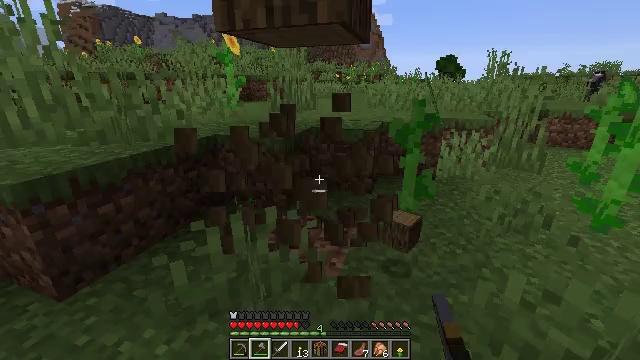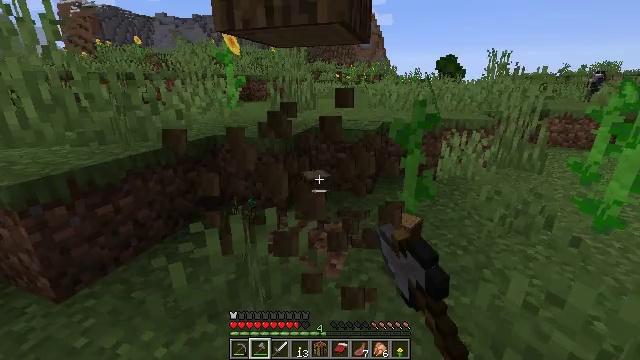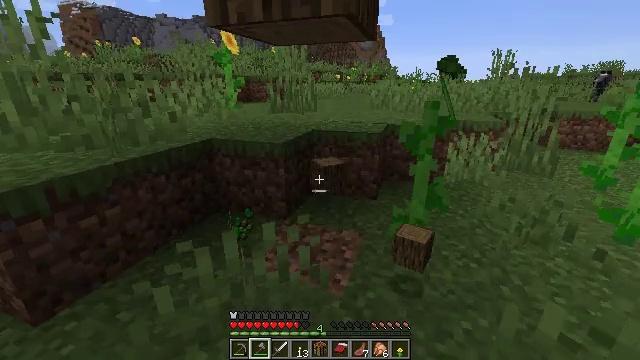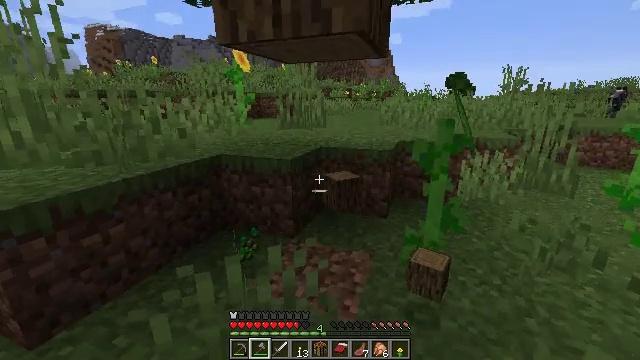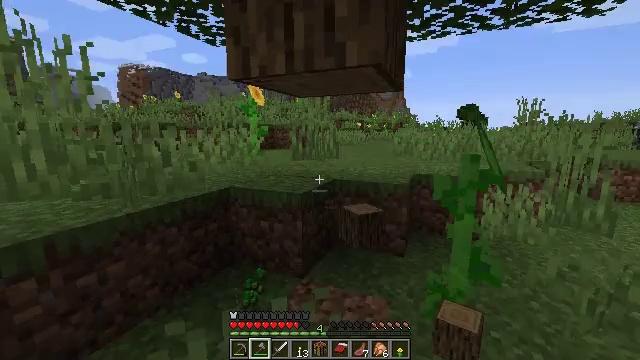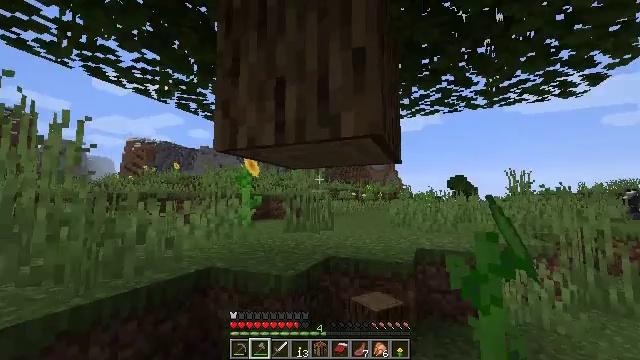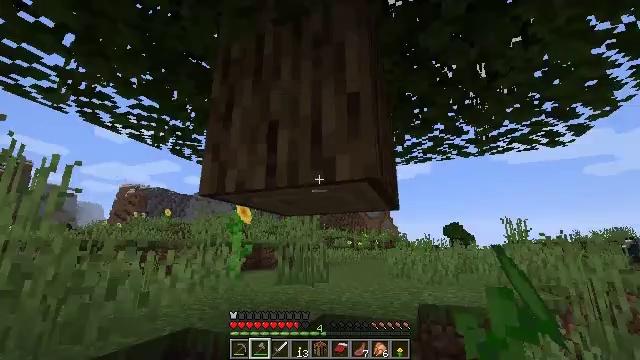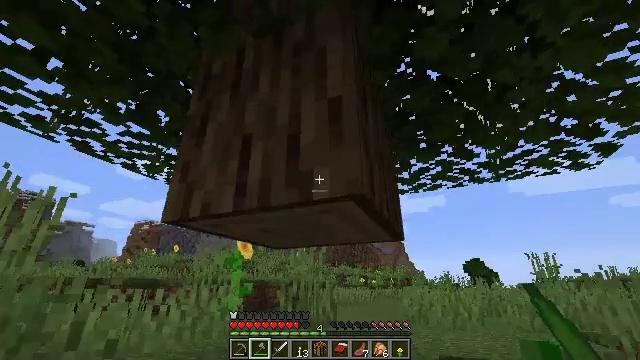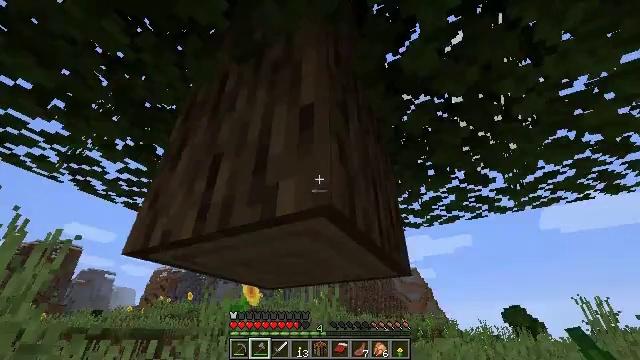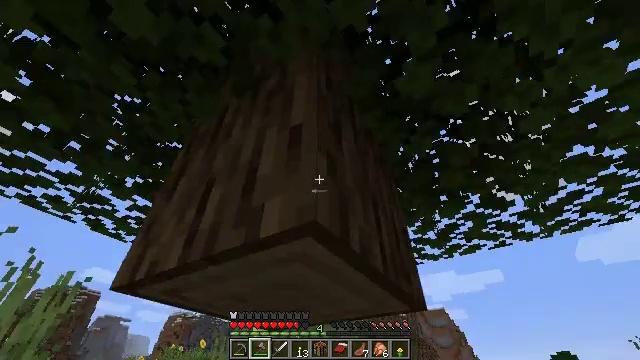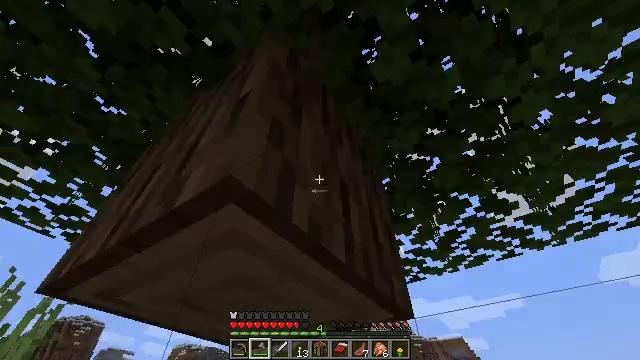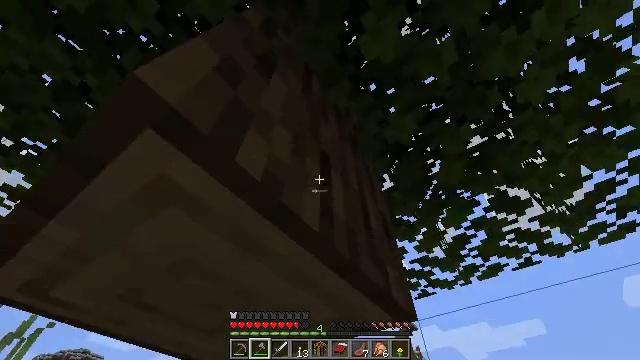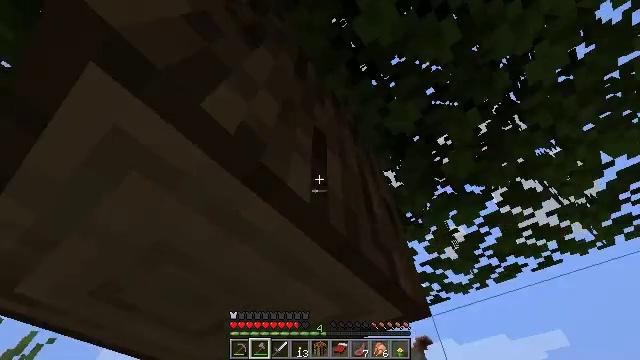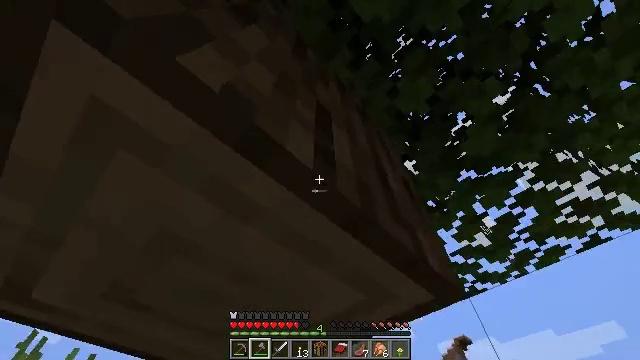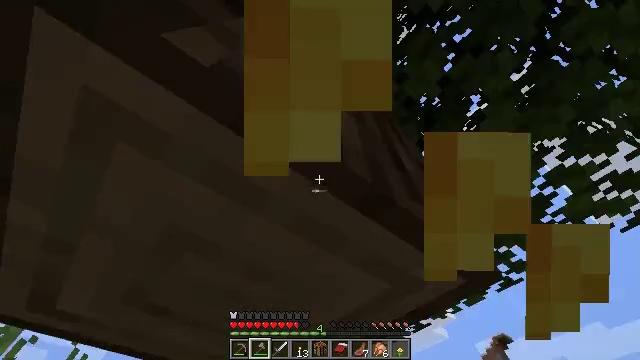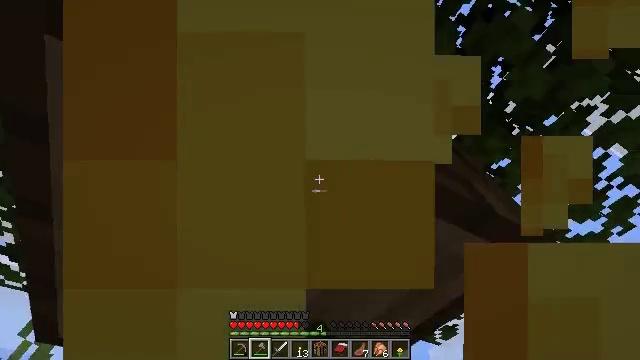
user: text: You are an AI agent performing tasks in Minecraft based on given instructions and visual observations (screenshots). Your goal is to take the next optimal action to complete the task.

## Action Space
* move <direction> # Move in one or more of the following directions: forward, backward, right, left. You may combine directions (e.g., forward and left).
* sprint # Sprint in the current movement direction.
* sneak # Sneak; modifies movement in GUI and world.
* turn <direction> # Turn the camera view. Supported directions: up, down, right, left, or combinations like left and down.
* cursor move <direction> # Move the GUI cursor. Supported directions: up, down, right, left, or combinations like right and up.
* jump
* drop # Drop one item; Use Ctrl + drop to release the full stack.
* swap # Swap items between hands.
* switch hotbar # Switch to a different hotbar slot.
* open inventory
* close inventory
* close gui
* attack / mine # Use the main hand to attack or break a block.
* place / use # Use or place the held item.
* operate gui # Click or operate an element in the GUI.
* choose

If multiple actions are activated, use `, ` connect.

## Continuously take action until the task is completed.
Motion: motion action
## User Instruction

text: Retrieve sunflower in your inventory.
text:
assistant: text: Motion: move forward, attack / mine
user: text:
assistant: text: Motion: move forward, attack / mine
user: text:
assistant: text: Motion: move forward, turn left and up, attack / mine
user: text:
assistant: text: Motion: move forward, turn left and up
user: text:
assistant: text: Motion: move forward, turn right and up
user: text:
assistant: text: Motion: move forward and move right, turn right and up
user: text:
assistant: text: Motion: move forward and move right, turn left and up
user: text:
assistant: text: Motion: move forward and move right, turn left and up
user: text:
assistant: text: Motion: move forward and move right, turn left and up
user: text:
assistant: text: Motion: move forward, turn left and up
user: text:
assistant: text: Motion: move forward, turn left and up
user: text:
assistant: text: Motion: turn left and up
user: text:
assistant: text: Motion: turn left and up
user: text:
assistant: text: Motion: turn left and up, attack / mine
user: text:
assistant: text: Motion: turn left and up, attack / mine
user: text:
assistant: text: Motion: turn left, attack / mine
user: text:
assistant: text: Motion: turn left and up, attack / mine
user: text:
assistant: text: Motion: attack / mine
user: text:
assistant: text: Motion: attack / mine